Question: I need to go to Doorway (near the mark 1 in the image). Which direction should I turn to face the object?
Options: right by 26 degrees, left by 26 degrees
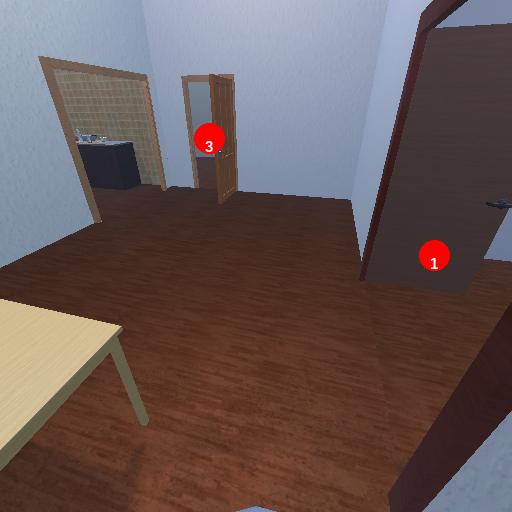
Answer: right by 26 degrees